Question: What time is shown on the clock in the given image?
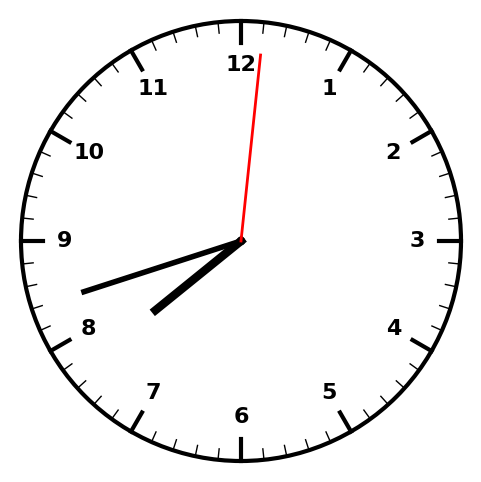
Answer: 07:42:01